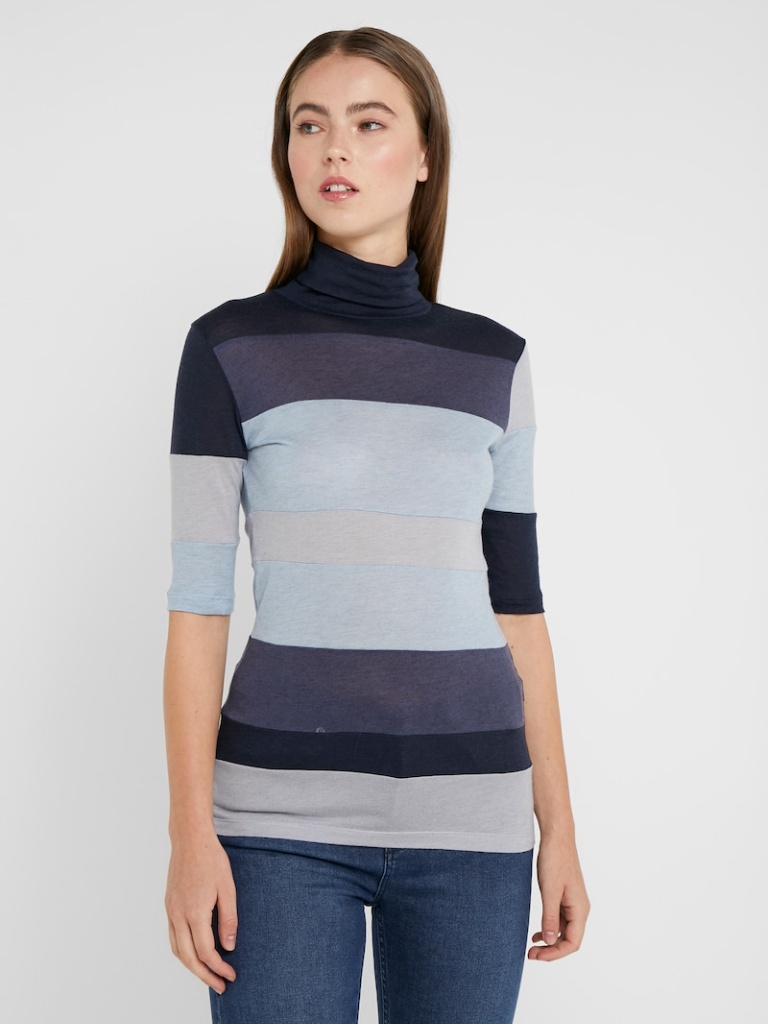
knit tight three-quarter sleeve knee length Untucked turtleneck dress